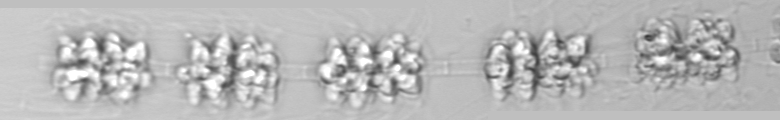
Label: Leptocylindrus_mediterraneus